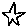
Label: star